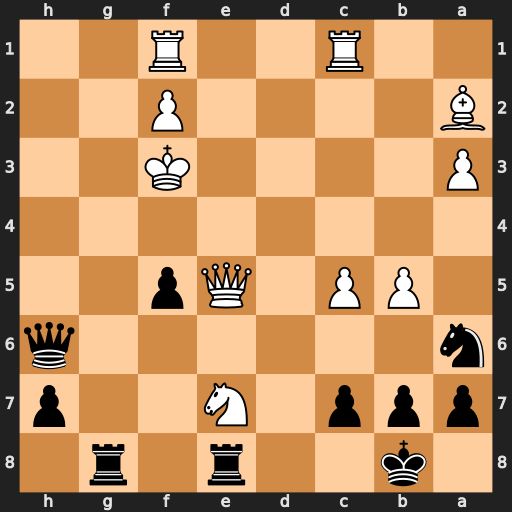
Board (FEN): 1k2r1r1/ppp1N2p/n6q/1PP1Qp2/8/P4K2/B4P2/2R2R2
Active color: b
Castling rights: -
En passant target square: -
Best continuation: Qh5+ Ke3 Rxe7 Qxe7 Re8